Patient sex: M
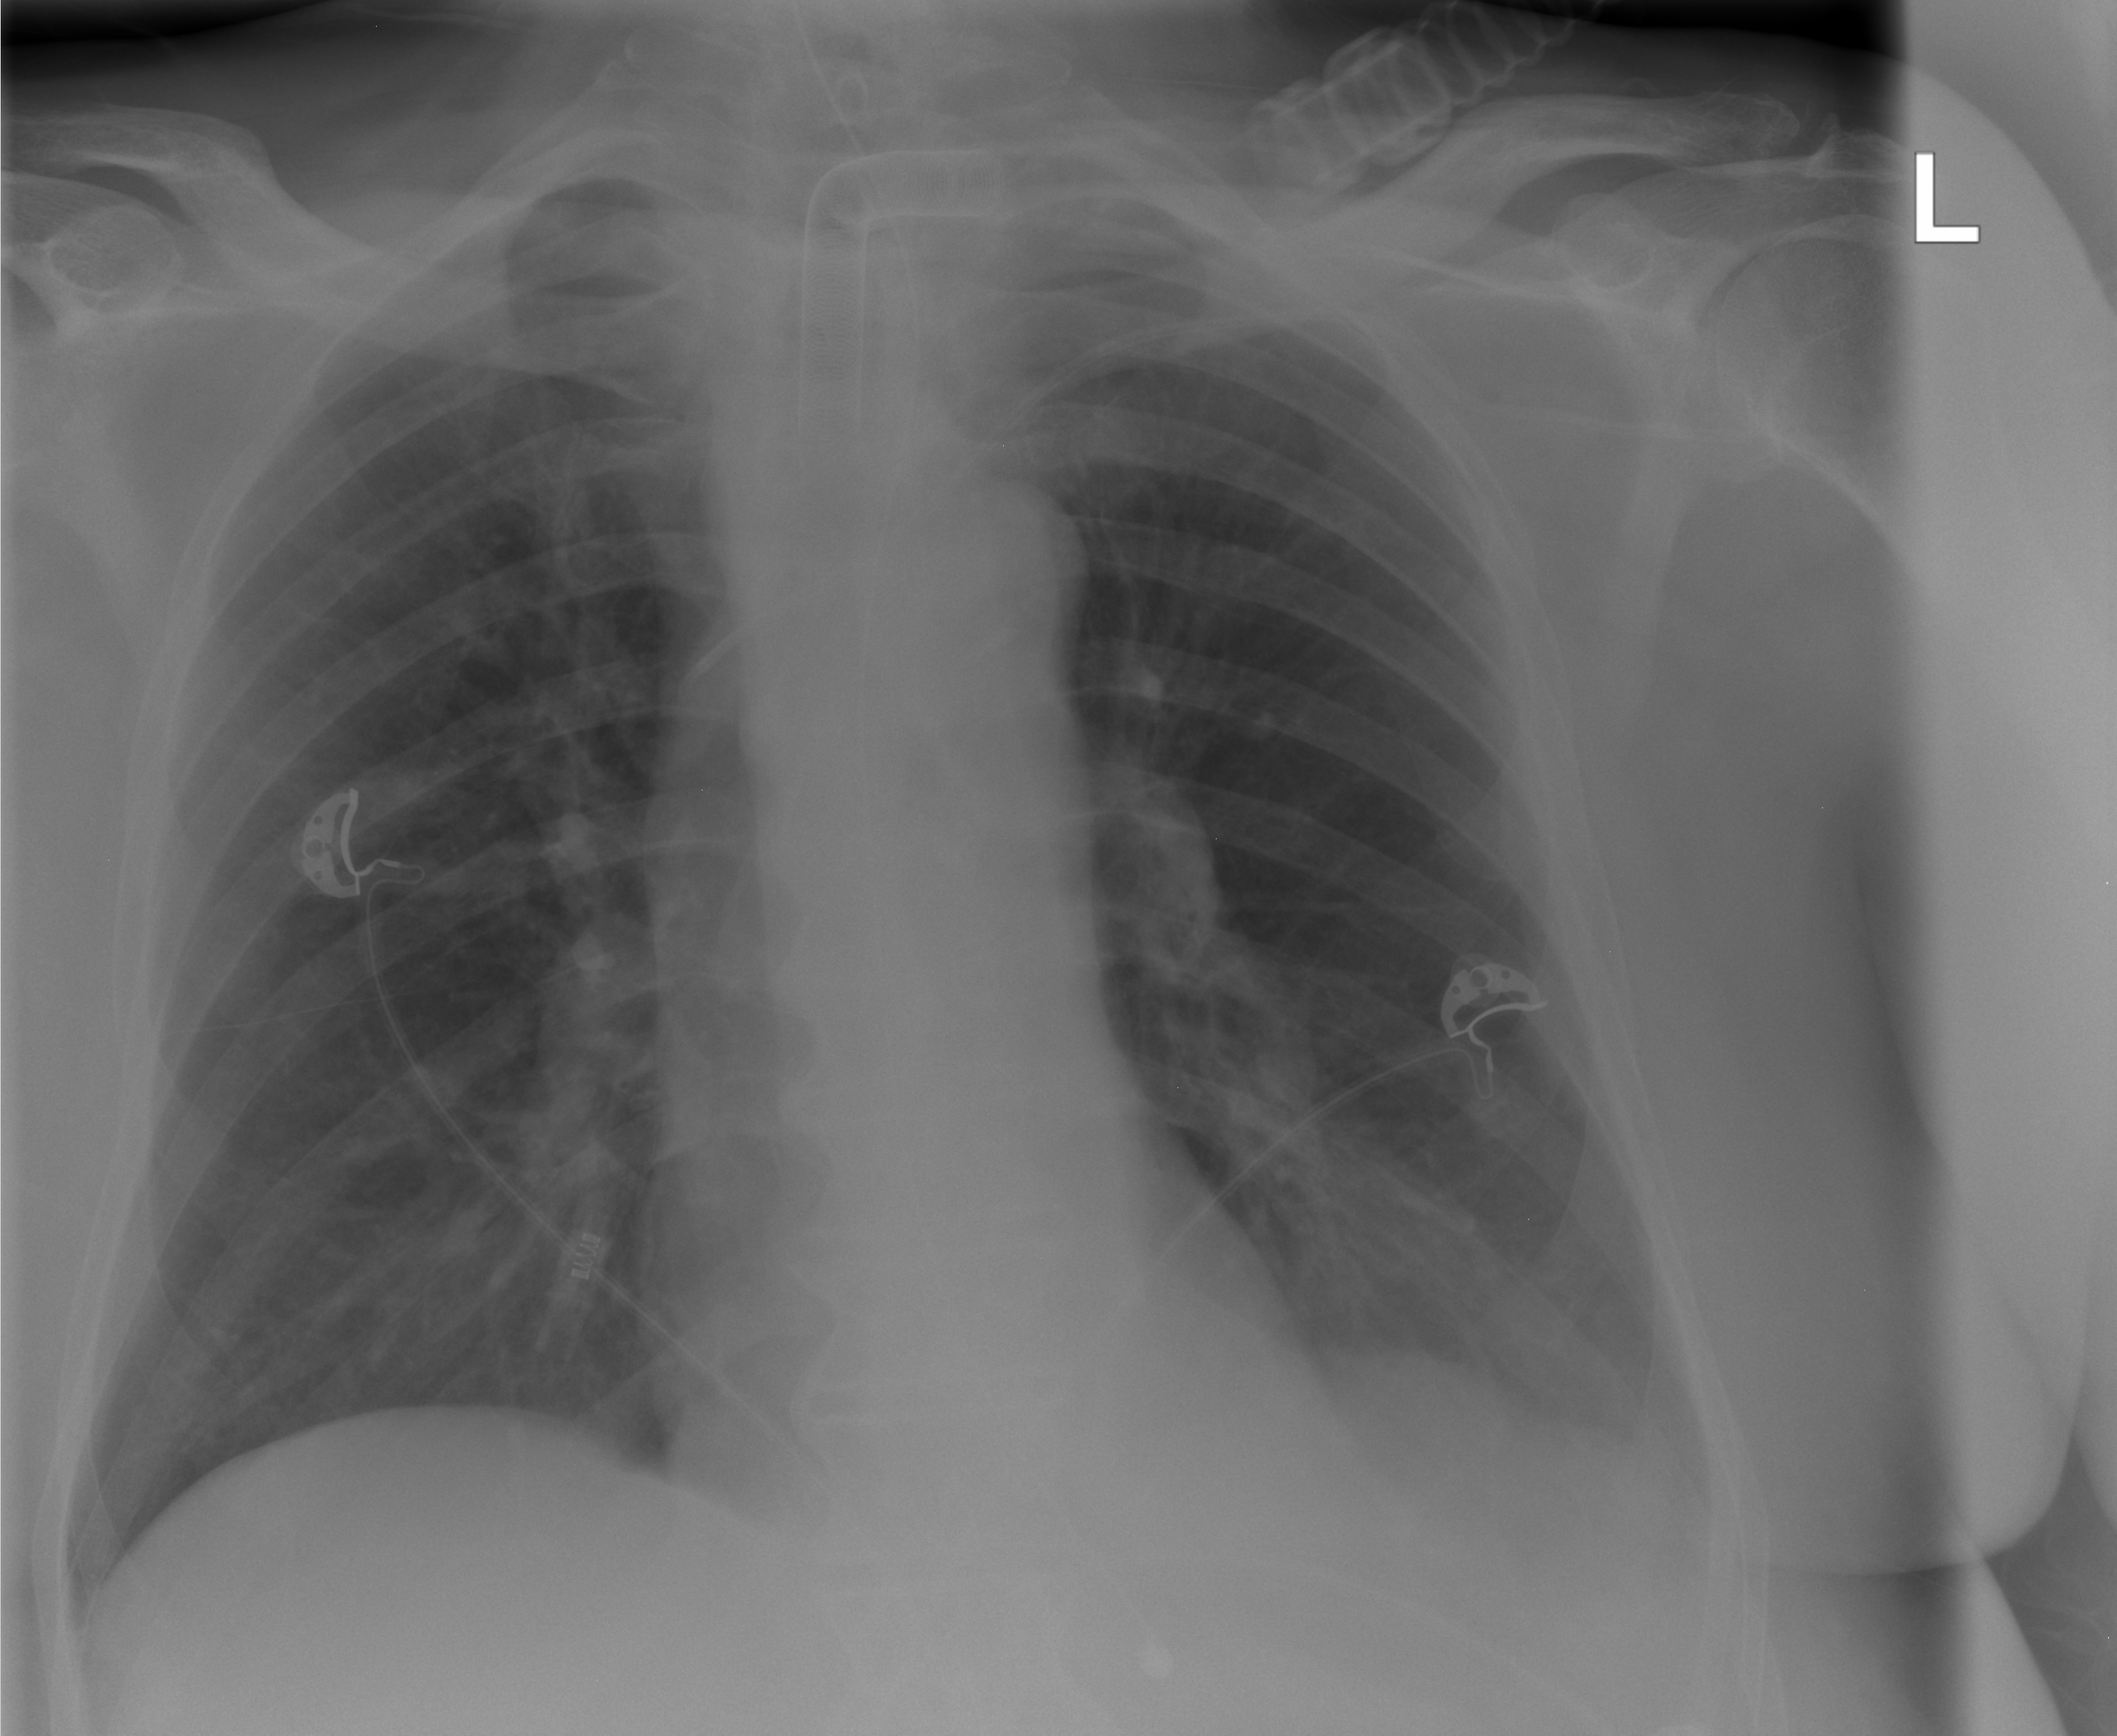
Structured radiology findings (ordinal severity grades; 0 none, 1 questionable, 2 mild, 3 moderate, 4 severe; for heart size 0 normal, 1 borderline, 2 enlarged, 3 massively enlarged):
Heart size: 0
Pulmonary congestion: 0
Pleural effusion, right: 0
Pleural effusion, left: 1
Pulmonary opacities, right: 0
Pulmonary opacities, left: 0
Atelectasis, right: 0
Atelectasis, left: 1